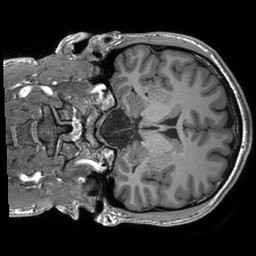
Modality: T1w
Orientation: coronal
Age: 21
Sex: male
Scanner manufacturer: siemens
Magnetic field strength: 3 T
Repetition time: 2.4 s
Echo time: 0.00191 s